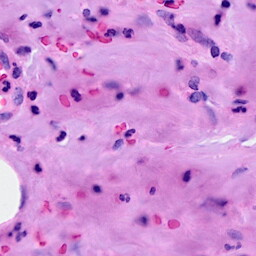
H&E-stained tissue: Breast